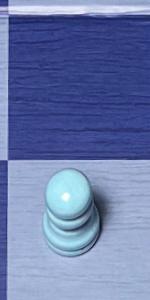
Label: Pawn_White